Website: ulta-beauty
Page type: store-pickup
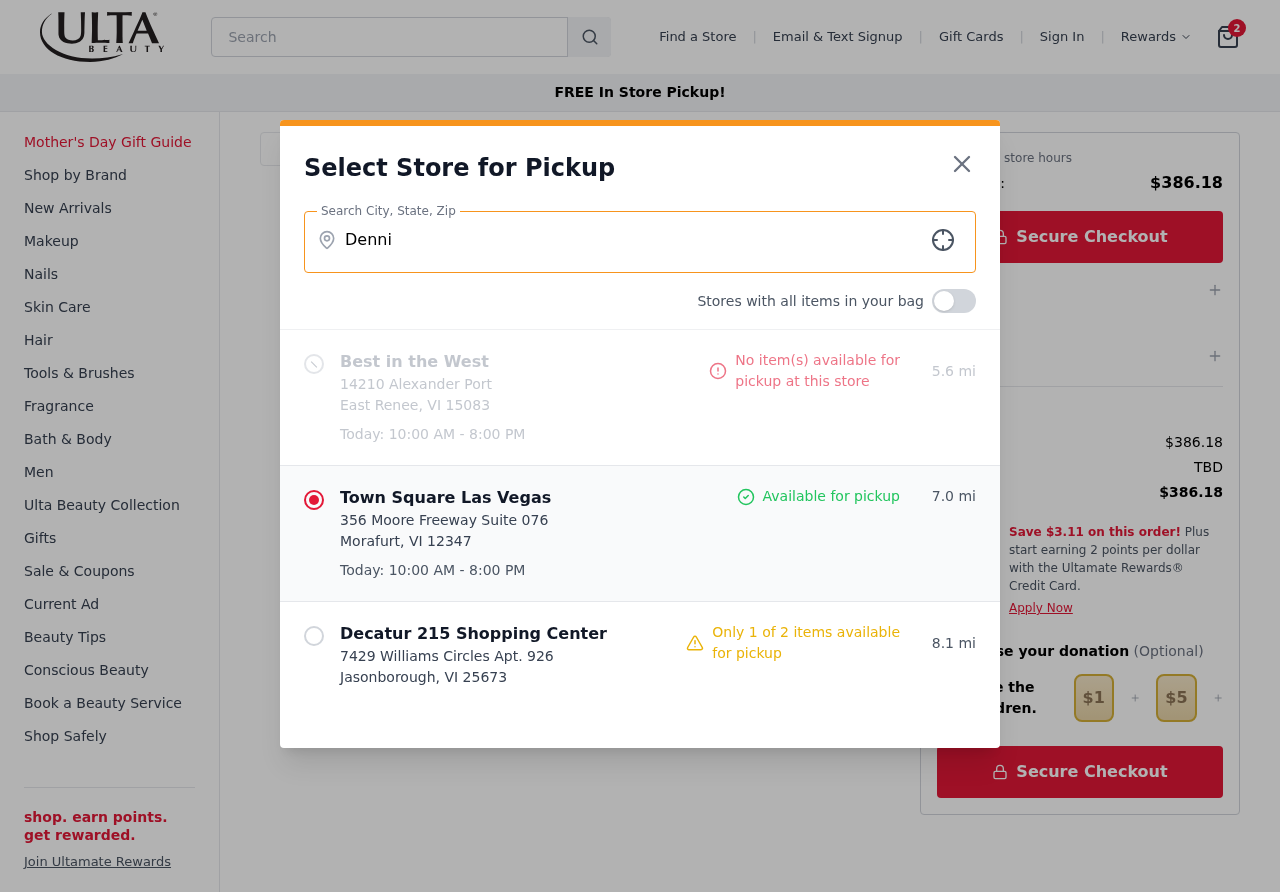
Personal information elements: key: PII_CITY
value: Dennishaven
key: PII_LOCATION1_CITY_STATE_ZIP
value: East Renee, VI 15083
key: PII_LOCATION1_NAME
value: Best in the West
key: PII_LOCATION1_STREET
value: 14210 Alexander Port
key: PII_LOCATION2_CITY_STATE_ZIP
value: Morafurt, VI 12347
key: PII_LOCATION2_NAME
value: Town Square Las Vegas
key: PII_LOCATION2_STREET
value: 356 Moore Freeway Suite 076
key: PII_LOCATION3_CITY_STATE_ZIP
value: Jasonborough, VI 25673
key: PII_LOCATION3_NAME
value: Decatur 215 Shopping Center
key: PII_LOCATION3_STREET
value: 7429 Williams Circles Apt. 926
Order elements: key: ORDER_NUM_ITEMS
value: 2
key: ORDER_TOTAL
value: $386.18
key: ORDER_SUBTOTAL
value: $386.18
Search elements: key: HEADER_SEARCH
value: Search
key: SEARCH_STORE_LOCATION
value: Dennishaven